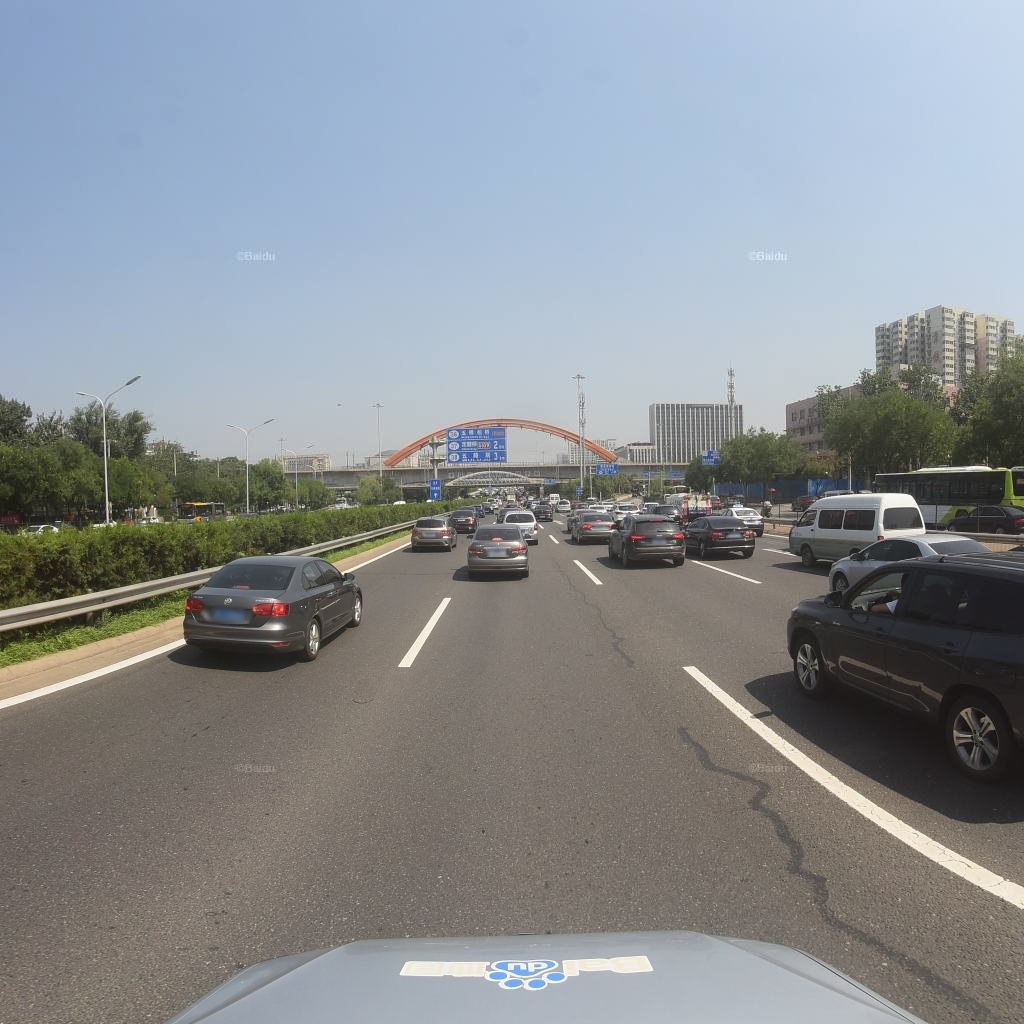
Region: Fengtai
Road damage annotations: longitudinal patch, longitudinal patch